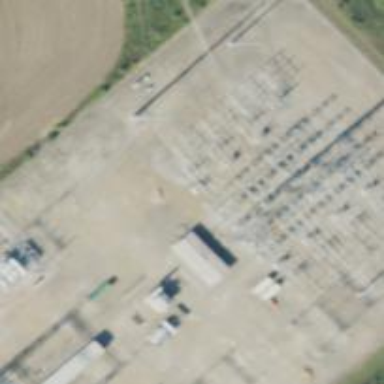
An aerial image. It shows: Switch for power supply.